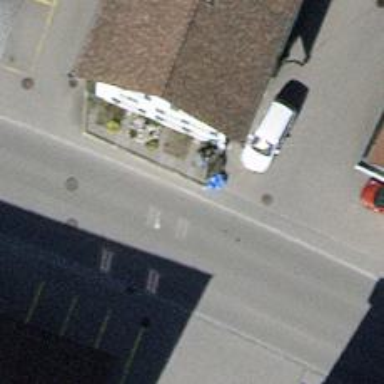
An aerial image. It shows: Bus stop with platform for public transport.